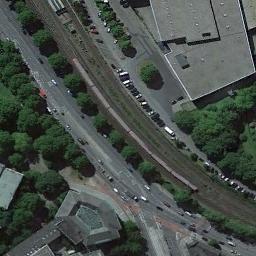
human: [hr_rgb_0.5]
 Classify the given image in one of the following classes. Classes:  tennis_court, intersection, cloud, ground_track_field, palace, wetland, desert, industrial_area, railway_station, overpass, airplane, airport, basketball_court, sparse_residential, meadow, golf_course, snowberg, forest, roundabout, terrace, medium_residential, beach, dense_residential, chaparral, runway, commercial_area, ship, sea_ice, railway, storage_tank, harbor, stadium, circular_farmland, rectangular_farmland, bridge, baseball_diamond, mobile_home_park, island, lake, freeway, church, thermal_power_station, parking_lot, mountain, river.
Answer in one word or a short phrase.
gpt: railway